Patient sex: M
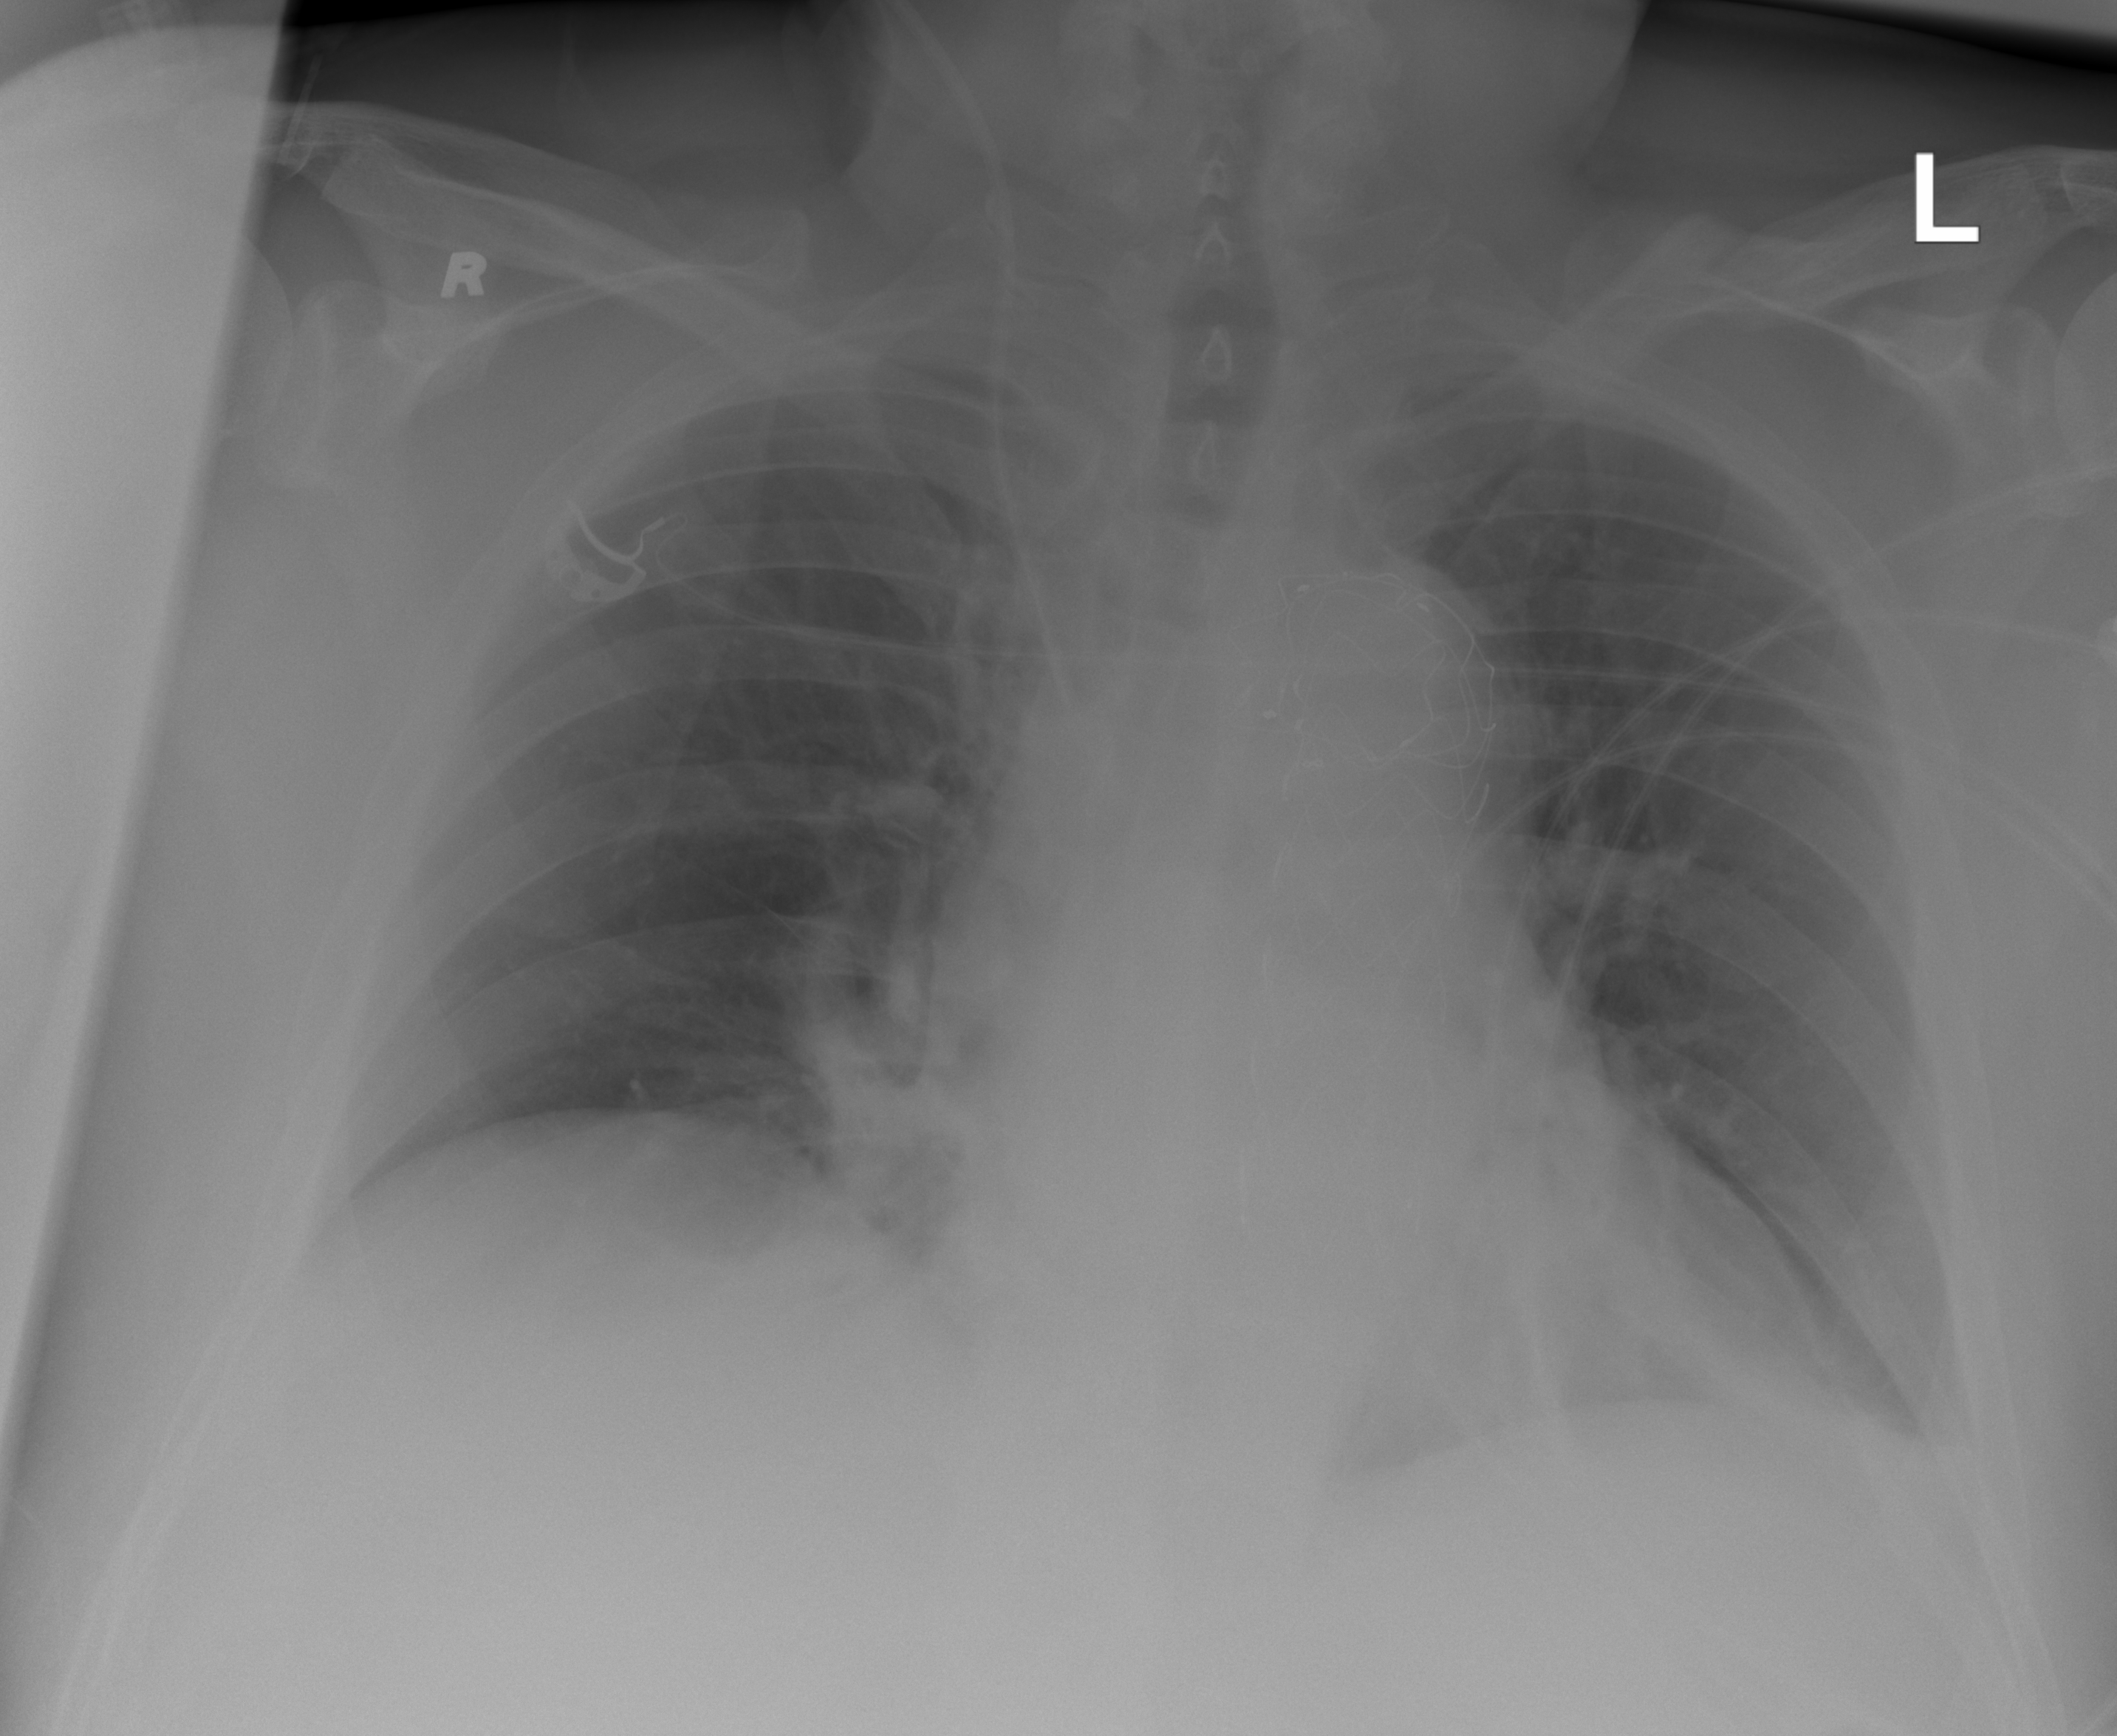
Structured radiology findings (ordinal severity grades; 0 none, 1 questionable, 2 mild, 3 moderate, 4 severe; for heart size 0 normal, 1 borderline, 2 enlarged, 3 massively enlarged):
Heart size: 2
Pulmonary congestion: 2
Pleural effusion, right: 1
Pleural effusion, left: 2
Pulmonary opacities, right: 0
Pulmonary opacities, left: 0
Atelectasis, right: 2
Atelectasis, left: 2